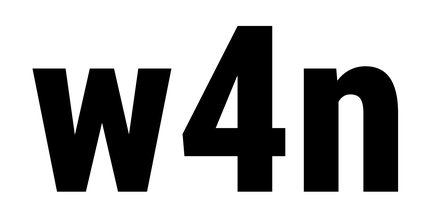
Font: Roboto_Condensed_ExtraBold